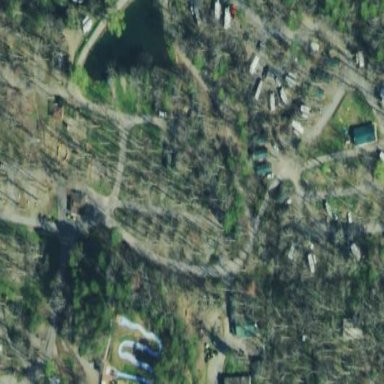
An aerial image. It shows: Campsite designated for tourism.